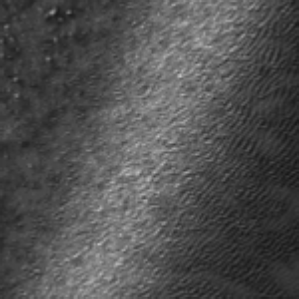
Label: frost